Question: I am trying to update a User Profile by making a put request (from my vue frontend using axios) containing a png blob image file. I receive an error message:
This is the File Field on the Userprofile Model:
'''
profile_picture = models.FileField(
_("Profile Pictures"),
upload_to="profile_picture",
max_length=100,
blank=True,
null=True,
)
'''
These are the signals I use in the Userprofile model to save and update the Model.
'''
@receiver(post_save, sender=User)
def create_user_profile(sender, instance, created, **kwargs):
if created:
UserProfile.objects.create(user=instance)
@receiver(post_save, sender=User)
def save_user_profile(sender, instance, **kwargs):
instance.profile.save()
'''
I think it may be because of these or something other specific to the Userprofile model that creates the error because on another model the file upload works as intended, although there I am making a post and not a put request. The Userprofile model is connected to the User by a One to One Field.
Ther is nothing special in my serializer or views that could be causing the bug.
I have no Idea what I could do to fix this. Thanks for all advice. If you need any other information feel free to ask.
The image is the formdata sent with the put request... maybe somethings wrong there:

The axios code that makes the request:
'''
import axios from 'axios'
const apiClient = axios.create({
baseURL: 'http://127.0.0.1:8000/',
withCredentials: false,
headers: {
Accept: 'application/json',
'Content-Type': 'multipart/form-data'
}
})
export default {
updateUser(pk, params) {
return apiClient.put('/users/' + pk + '/', params)
}
}
'''
This is the part where I crop a picture and it is a dataURI which I then convert to a blob to send to the backend server:
'''
methods: {
crop() {
const { coordinates, canvas } = this.$refs.cropper.getResult()
this.coordinates = coordinates
this.file = canvas.toDataURL()
},
uploadImage(event) {
const input = event.target
if (input.files && input.files[0]) {
// create a new FileReader to read this image and convert to base64 format
const reader = new FileReader()
// Define a callback function to run, when FileReader finishes its job
reader.onload = (e) => {
// Read image as base64 and set to imageData
this.file = e.target.result
}
// Start the reader job - read file as a data url (base64 format)
reader.readAsDataURL(input.files[0])
}
},
dataURItoBlob(dataURI) {
// convert base64 to raw binary data held in a string
const byteString = atob(dataURI.split(',')[1])
// separate out the mime component
const mimeString = dataURI
.split(',')[0]
.split(':')[1]
.split(';')[0]
// write the bytes of the string to an ArrayBuffer
const ab = new ArrayBuffer(byteString.length)
const ia = new Uint8Array(ab)
for (let i = 0; i < byteString.length; i++) {
ia[i] = byteString.charCodeAt(i)
}
return new Blob([ab], { type: mimeString })
},
async updateUser() {
this.crop()
delete this.user.password2
const formData = new FormData()
if (this.file)
formData.append('profile_picture', this.dataURItoBlob(this.file))
if (this.user.username) formData.append('username', this.user.username)
else formData.append('username', this.$auth.user.username)
if (this.user.email) formData.append('email', this.user.email)
if (this.user.bio) formData.append('bio', this.user.bio)
if (this.user.password) formData.append('password', this.user.password)
else formData.append('password', this.$auth.user.password)
await UserFormService.updateUser(this.$auth.user.pk, formData)
await this.$store.dispatch('users/updateUser', this.user)
this.$auth.setUser(this.$store.state.users.user)
this.$router.push('/users/me')
'''
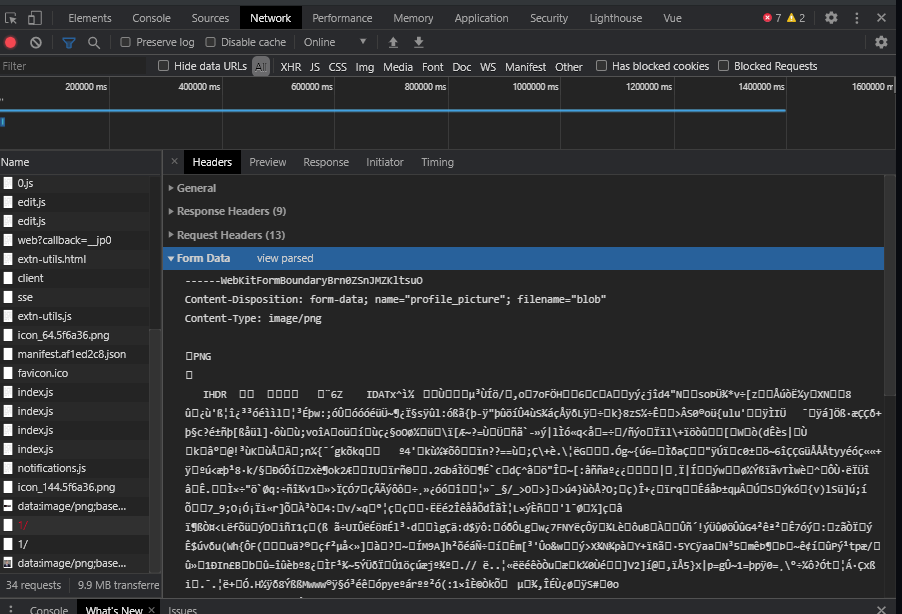
Answer: Since your endpoint requires a specific file name extension you will have to set it manually because blobs do not have file names and the default used for a file upload is 'blob'. There is a third optional parameter in FormData.append to set a file name
'''
formData.append('profile_picture', this.dataURItoBlob(this.file), 'some_filename.valid_extension')
'''